Question: When I use 'UIAlertController' on iOS9.0, I find it is too small.
'''
UIAlertController * alertVC = [UIAlertController alertControllerWithTitle:@"title" message:@"XXXXXXXX" preferredStyle:UIAlertControllerStyleAlert];
UIAlertAction * cancelAction = [UIAlertAction actionWithTitle:@"cancel" style:UIAlertActionStyleCancel handler:^(UIAlertAction * _Nonnull action) {}];
UIAlertAction * sureAction = [UIAlertAction actionWithTitle:@"sure" style:UIAlertActionStyleDefault handler:^(UIAlertAction * _Nonnull action) {}];
[alertVC addAction:cancelAction];
[alertVC addAction:sureAction];
[self presentViewController:alertVC animated:YES completion:nil];
'''

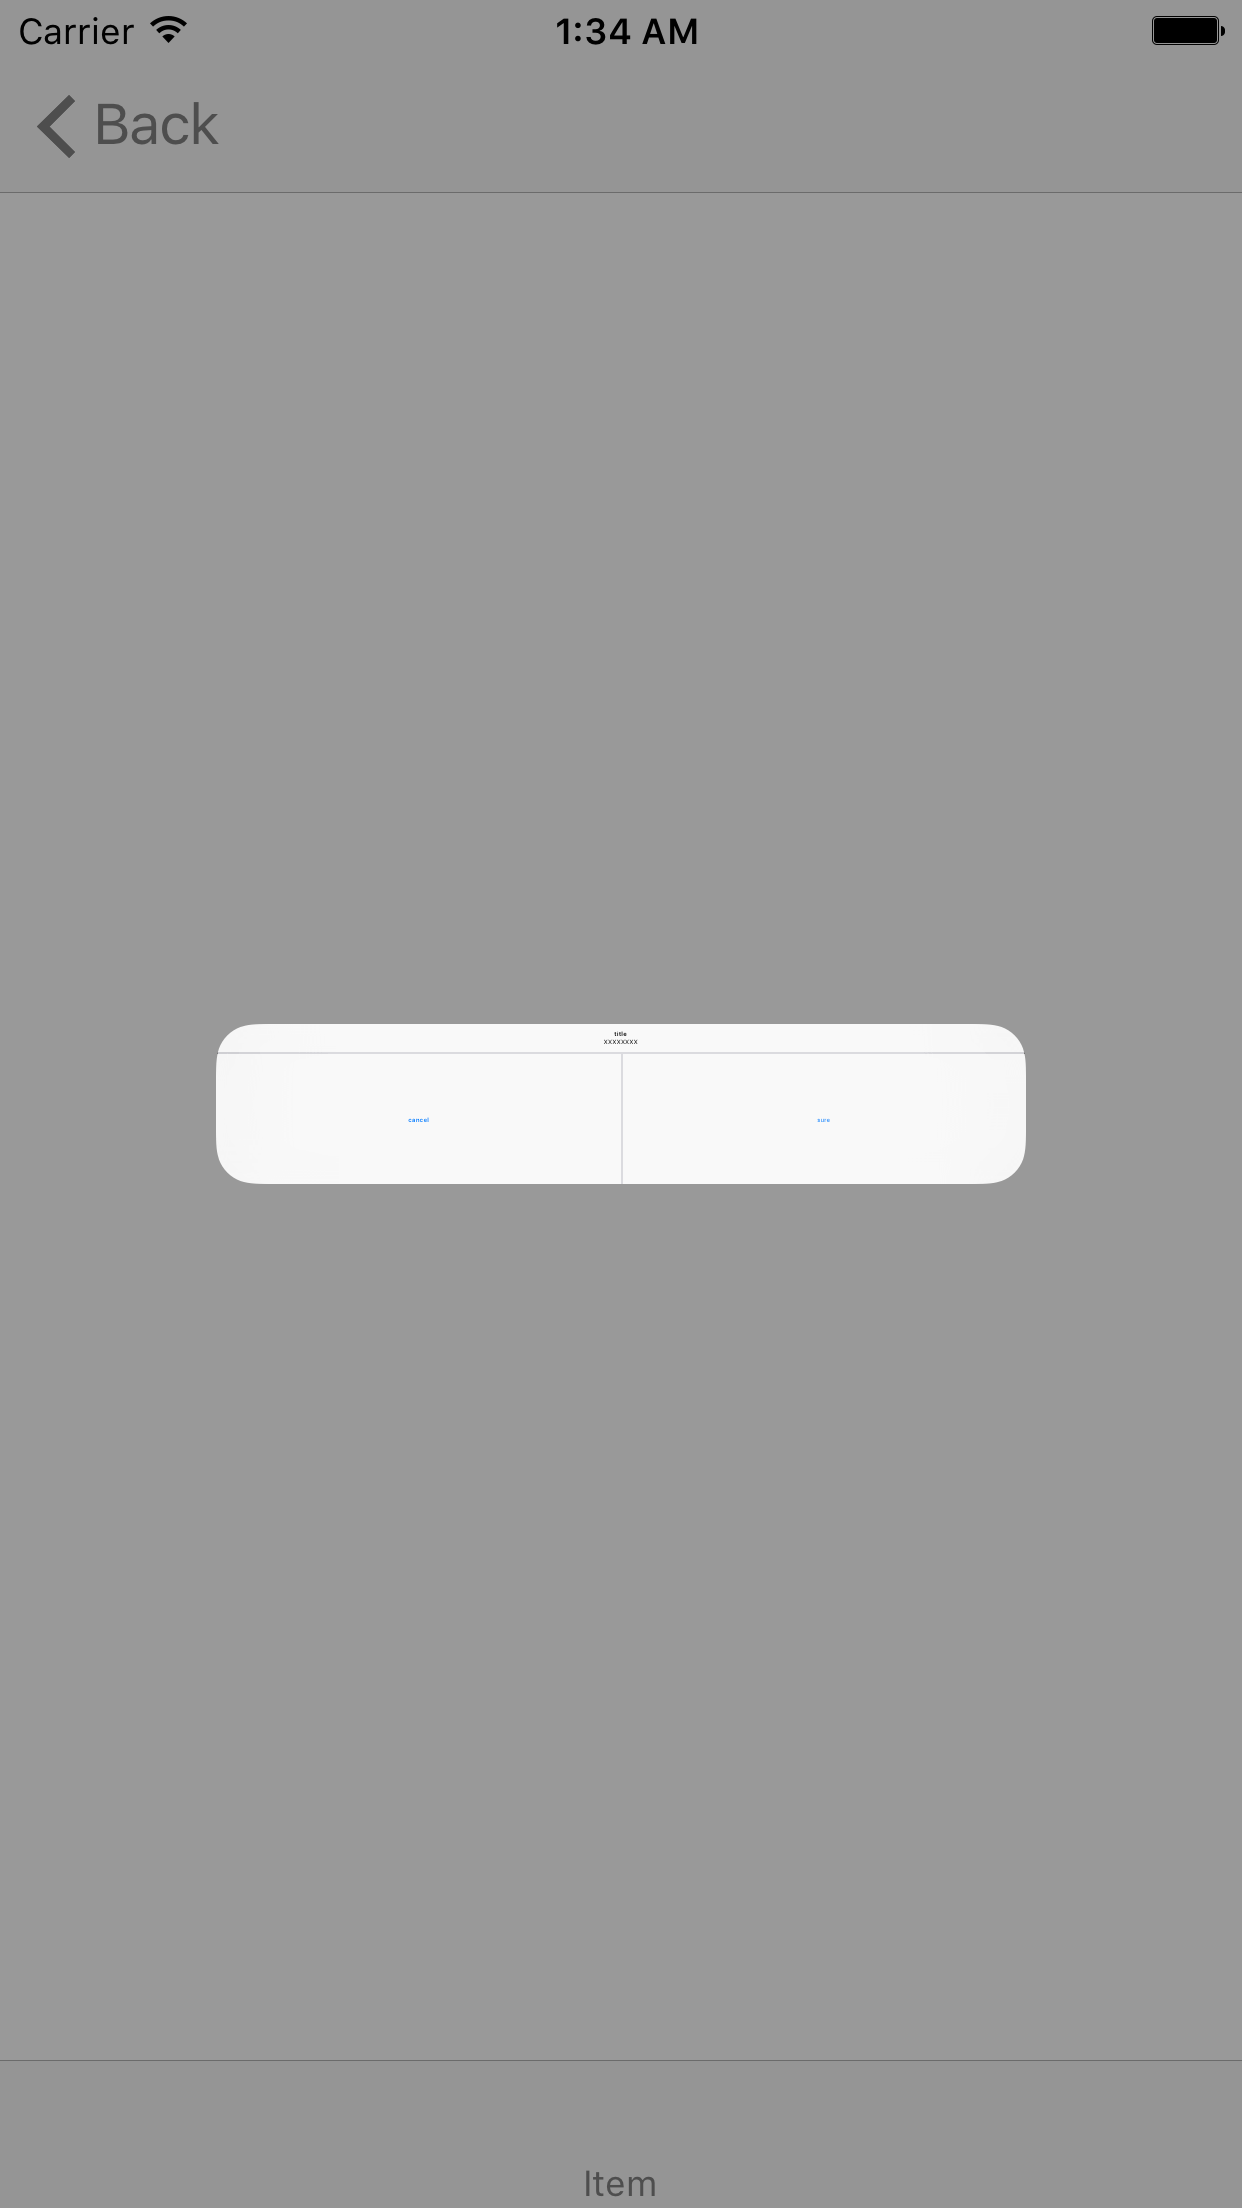
Answer: When I use runtime to change the method of 'fontWithDescriptor:size:',it can cause the problem.
'''
+ (void)load {
Method newMethod = class_getClassMethod([self class], @selector(adjustFontWithDescriptor:size:));
Method method = class_getClassMethod([self class], @selector(fontWithDescriptor:size:));
method_exchangeImplementations(newMethod, method);
}
+ (UIFont *)adjustFontWithDescriptor:(UIFontDescriptor *)descriptor size:(CGFloat)fontSize{
UIFont *newFont = nil;
newFont = [UIFont adjustFontWithDescriptor:descriptor size:[UIFont adjustFontSize:fontSize]];
return newFont;
}
+ (CGFloat)adjustFontSize:(CGFloat)fontSize{
//return fontSize * [UIScreen mainScreen].bounds.size.width / 375;
if (WIN_WIDTH==320) {
return fontSize-2;
}else if (WIN_WIDTH==375){
return fontSize;
}else{
return fontSize+2;
}
}
'''